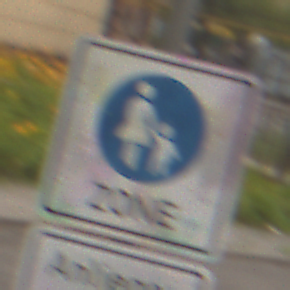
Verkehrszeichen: BeginnFussgaengerzone
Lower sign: PersonengruppenFrei1
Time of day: MorningAfternoon
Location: Outdoor (Urban)
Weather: Overcast
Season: NotSpecified
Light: Natural